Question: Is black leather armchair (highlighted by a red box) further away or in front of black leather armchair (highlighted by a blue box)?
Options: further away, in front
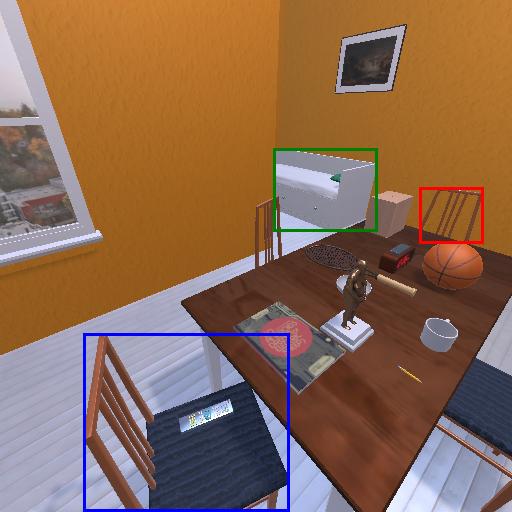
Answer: further away